Question: I have the following sample OU structure in my Active Directory server

I have user accounts in the "users" OU in each of OU1, OU2 and so on.
The user accounts have a static prefix e.g. OU1 will have user accounts like OU1user1,OU1user2,OU1user3 and so on. Similarly OU2 and OU3 will have use accounts like OU2user2,OU2user2,OU2user3 & OU3user1,OU3user2,OU3user3
Now what I want?
I want only a single user (it can be any user) from all of the OU's under the RootOU. Currently i am using the following command and its returning all the users inside the RootOU's sub-OU.
'''
$ou = "OU=RootOU,DC=mydomain,DC=com"
$myUsers = Get-ADUser -Filter * -SearchBase $ou -SearchScope 2
'''
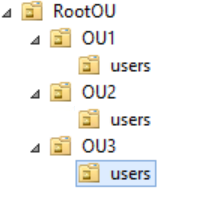
Answer: You can probably do something like
'''
$myUsers = Get-ADOrganizationalUnit -Filter "Name -like '*users*'" -SearchBase $ou -SearchScope 2 | ForEach-Object {
Get-ADUser -Filter * | Select-Object -First 1
}
'''